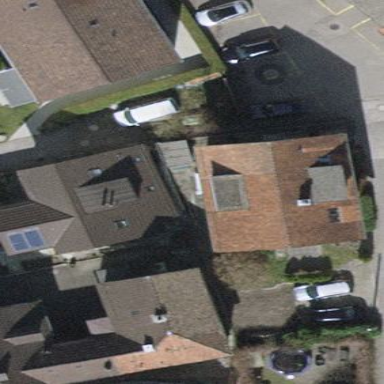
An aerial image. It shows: Detached building with tiled roof.